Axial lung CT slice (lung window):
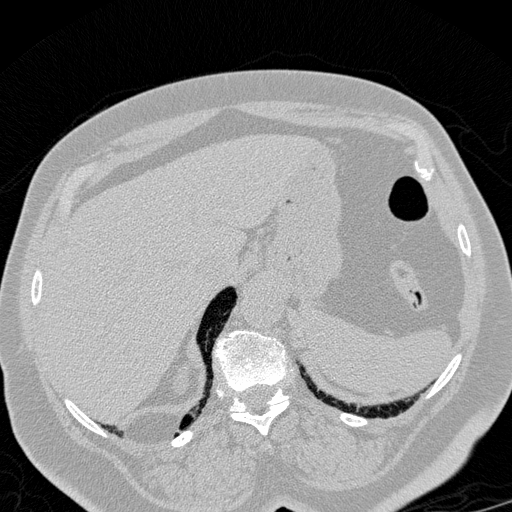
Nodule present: no